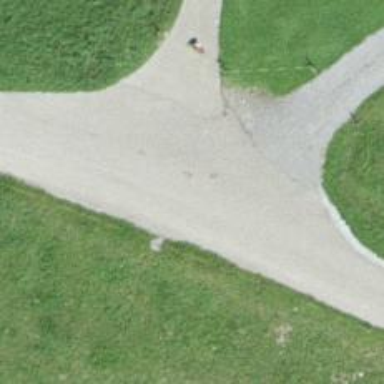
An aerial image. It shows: Pebblestone track with grade2 tracktype.